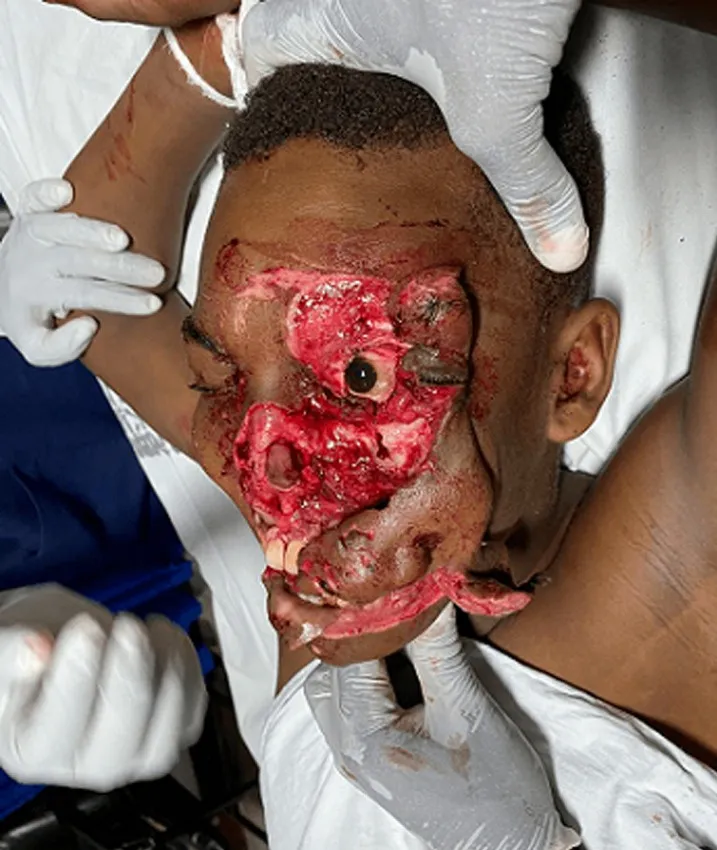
initial avulsion and degloving injury of the face before rapid sequence intubation.
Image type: medical_photograph (other_medical_photograph)